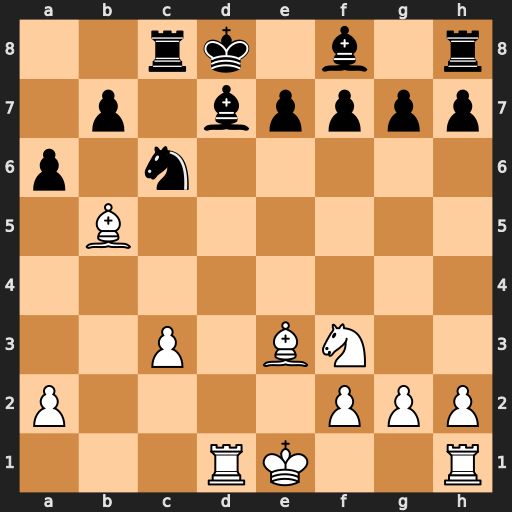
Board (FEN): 2rk1b1r/1p1bpppp/p1n5/1B6/8/2P1BN2/P4PPP/3RK2R
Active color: w
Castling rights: K
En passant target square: -
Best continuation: Bxc6 Rxc6 Ne5